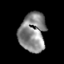
Tissue: skin
Cell type: Epithelial cells
Senescence score: 0.8174
Nuclear area (px): 1004
Mean DAPI intensity: 137.426